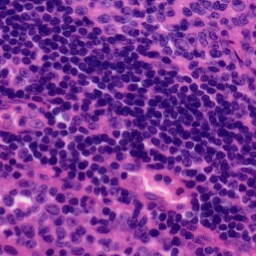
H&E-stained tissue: Tonsil